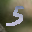
Label: 5